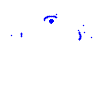
Particle: proton